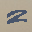
Label: 2